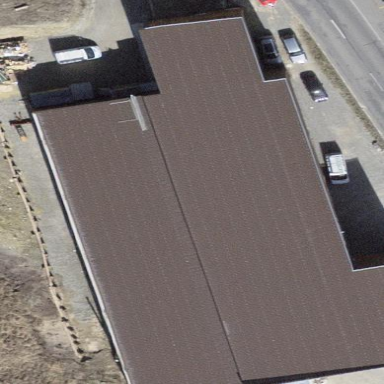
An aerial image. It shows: Industrial building.